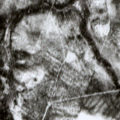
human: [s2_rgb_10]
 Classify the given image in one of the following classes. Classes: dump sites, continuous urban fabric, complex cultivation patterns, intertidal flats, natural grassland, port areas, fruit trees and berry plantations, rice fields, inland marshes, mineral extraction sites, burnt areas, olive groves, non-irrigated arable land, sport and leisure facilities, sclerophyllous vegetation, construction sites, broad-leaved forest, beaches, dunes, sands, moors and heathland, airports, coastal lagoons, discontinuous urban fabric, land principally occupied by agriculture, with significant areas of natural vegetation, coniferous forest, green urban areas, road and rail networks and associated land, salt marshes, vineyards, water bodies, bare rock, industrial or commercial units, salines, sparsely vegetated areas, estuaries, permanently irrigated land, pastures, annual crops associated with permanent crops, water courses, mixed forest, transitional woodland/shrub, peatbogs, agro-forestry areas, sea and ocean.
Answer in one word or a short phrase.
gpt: coniferous forest, mixed forest, transitional woodland/shrub, peatbogs